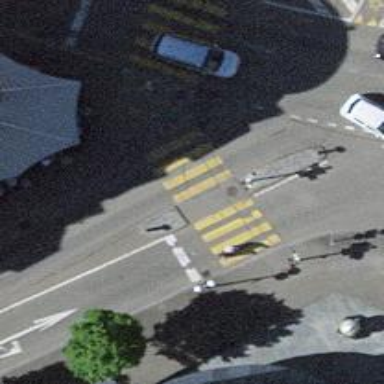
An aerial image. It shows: Road crossing with traffic signals and island.